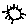
Label: sun